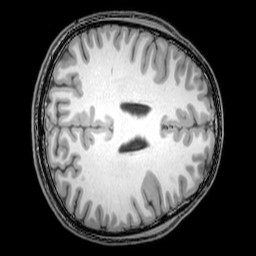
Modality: T1w
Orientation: axial
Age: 25
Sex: male
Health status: healthy
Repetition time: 0.081 s
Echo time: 0.037 s